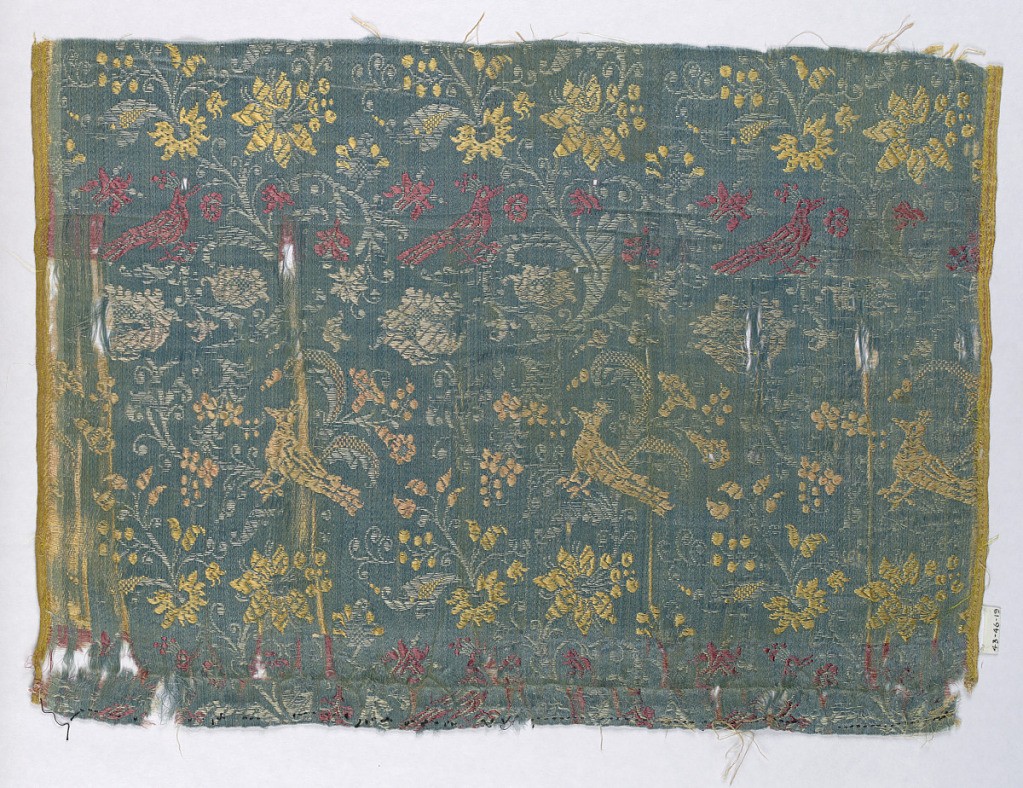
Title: Textile
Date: early 18th century
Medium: silk Technique: plain compound satin
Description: Pattern of peacocks and foliage in rose, yellow, and white on blue, very loosely woven, ground in satin weave.